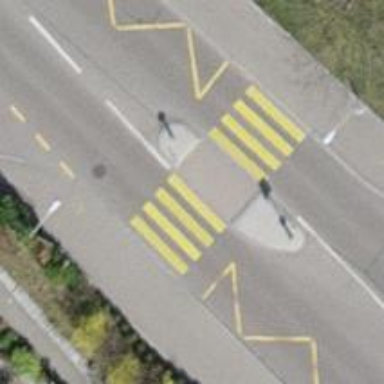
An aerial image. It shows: Marked footway crossing with zebra crossing island.